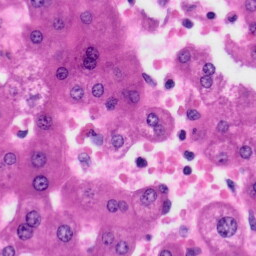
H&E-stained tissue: Liver